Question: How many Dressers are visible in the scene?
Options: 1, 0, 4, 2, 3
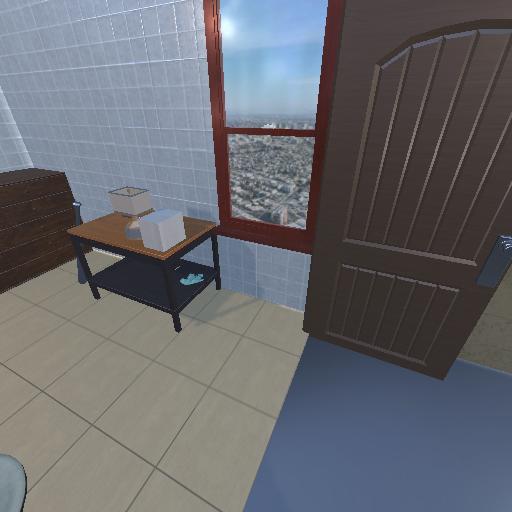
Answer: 1